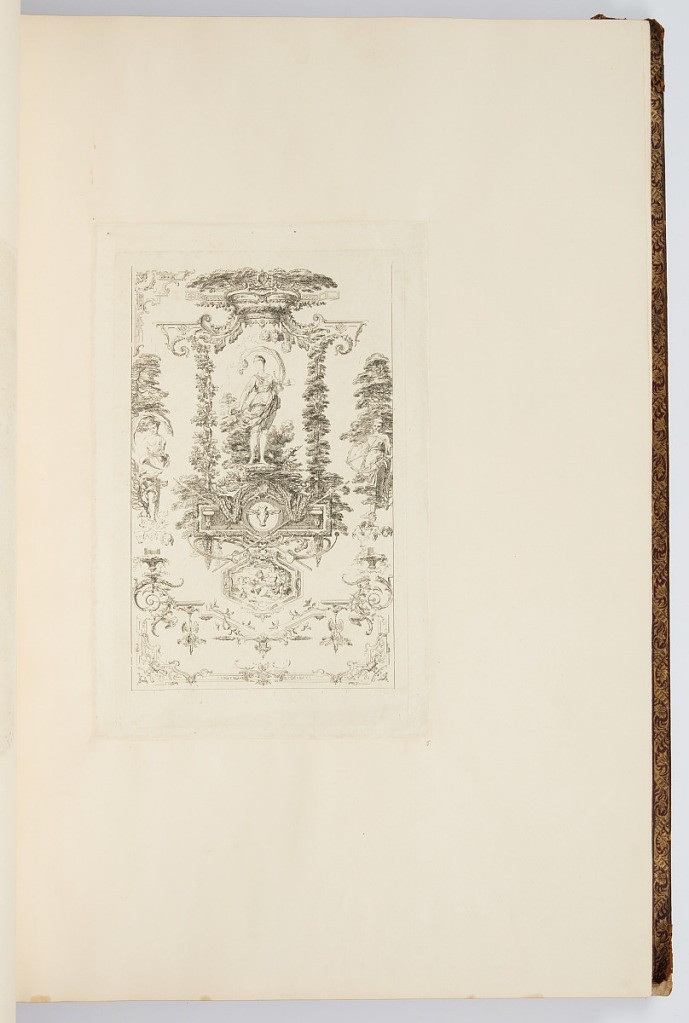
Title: DIANE
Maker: Claude Gillot, French, 1673–1722
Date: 1729–37
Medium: Etching on laid paper
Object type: Bound print
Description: Plate of arabesques with the figure of Diana at the center under a baldachin. The plate is before lettering (see 1921-6-224-5 for the version with lettering). This is the first state of the plate.